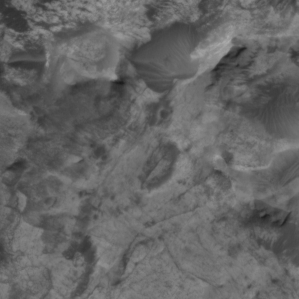
Label: non_frost